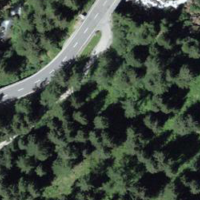
EUNIS habitat code: 43
Species observed at this site:
Viola tricolor